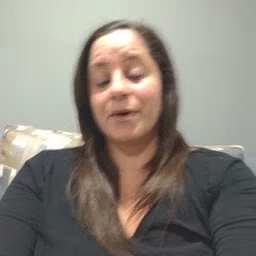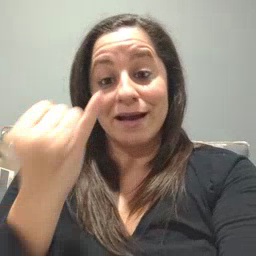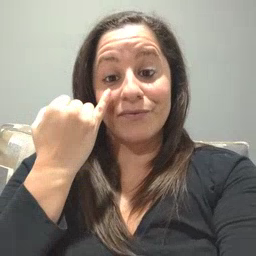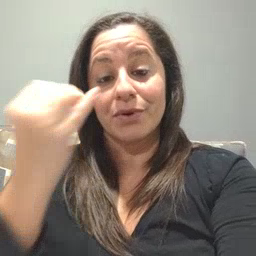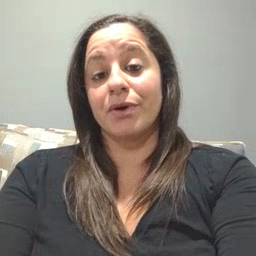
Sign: if